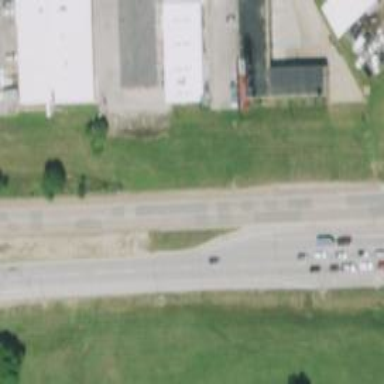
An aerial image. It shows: Primary highway.